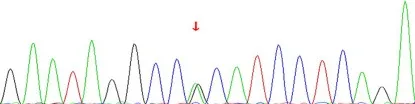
Arrhythmia in case 3. Gene testing revealed SGN5A gene mutation (c.4895G > A).
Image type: chart (chart)